Interaction volume radius: 5 \u00c5
Interaction volume height: 15 \u00c5
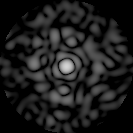
Disorder parameter: 0.8214